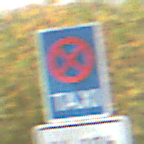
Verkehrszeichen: Taxenstand
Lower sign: ZeitangabenOhneBeschraenkungAufWochentage1
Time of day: SunriseSunset
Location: Outdoor (Nature)
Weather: PartlyCloudy
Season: NotSpecified
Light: Natural